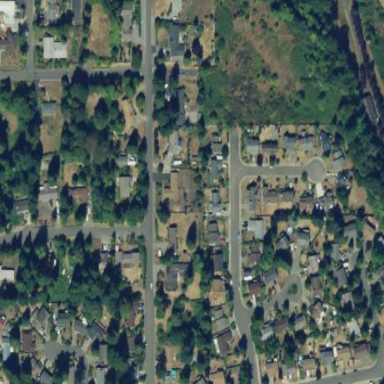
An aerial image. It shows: Residential area within neighborhood.